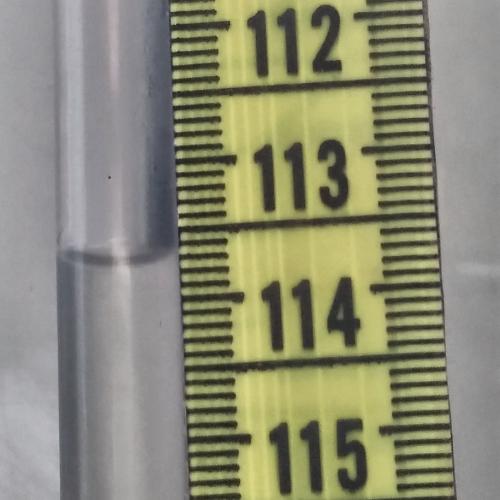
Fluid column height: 113.7 cm